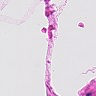
Metastatic tissue present: no